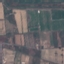
Land use / land cover: PermanentCrop